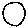
Label: moon